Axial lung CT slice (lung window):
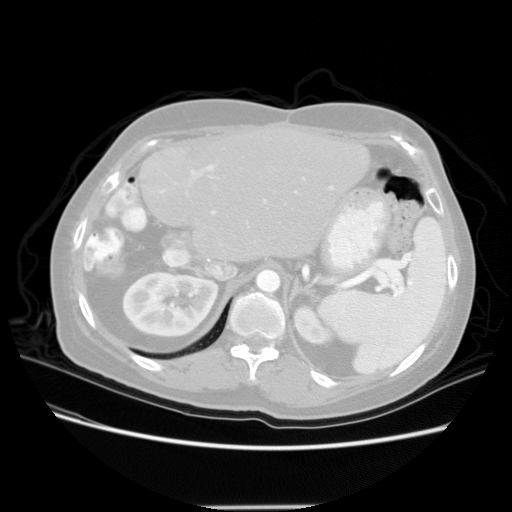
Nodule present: no